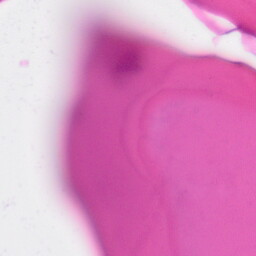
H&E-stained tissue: Skin